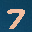
Label: 7